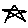
Label: star